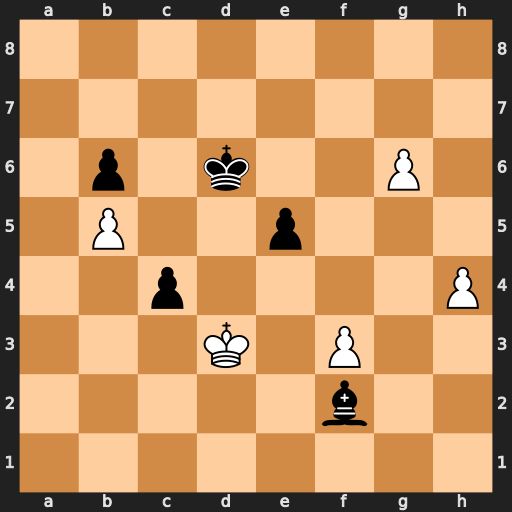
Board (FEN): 8/8/1p1k2P1/1P2p3/2p4P/3K1P2/5b2/8
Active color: w
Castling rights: -
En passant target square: -
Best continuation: Ke2 Bd4 g7